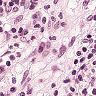
Metastatic tissue present: yes